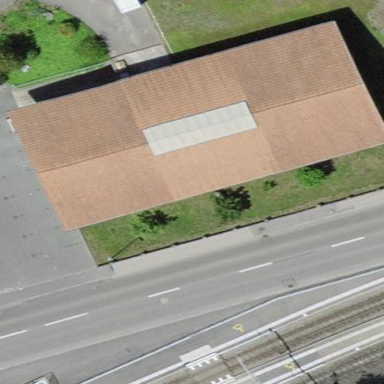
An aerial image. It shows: Group of garages.